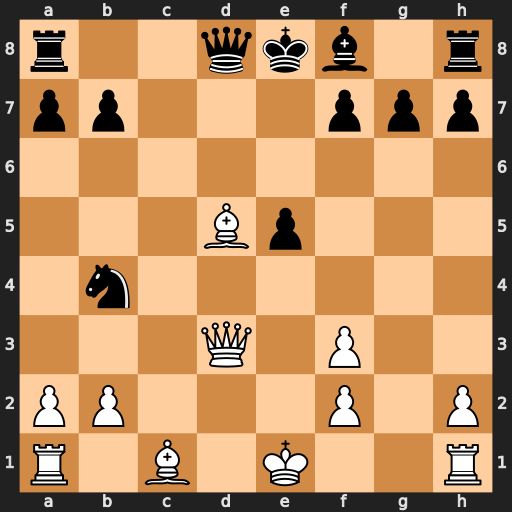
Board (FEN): r2qkb1r/pp3ppp/8/3Bp3/1n6/3Q1P2/PP3P1P/R1B1K2R
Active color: w
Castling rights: KQkq
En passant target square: -
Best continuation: Qb5+ Qd7 Bxf7+